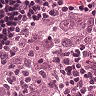
Metastatic tissue present: yes